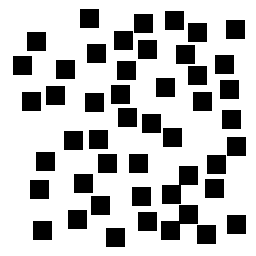
Squares: 48
Triangles: 0
Stars: 0
Total shapes: 48